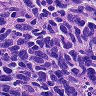
Metastatic tissue present: no